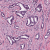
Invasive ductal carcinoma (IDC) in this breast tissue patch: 1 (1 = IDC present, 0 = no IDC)